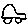
Label: car